Question: I am having some troubles with the mobile menu landscape, - I am unable to scroll. To clearify I ment by scrolling so I see the whole menu. When scrolling now, it stopps after a certain amount of px (the height of the header). Please minimize the window so it looks like mobile landscape if you want to take a look by yourself.

As the image shows, you are not able to see the the whole menu.
The problem is the following:
'''
header {
position: fixed;
}
'''
It needs to be fixed, but I must be able to scroll. Any suggestions?
I have tried to remove some part of the code to make it easier to understand.
'''
<header class="nav-down">
<nav class="navbar navbar navbar-fixed-top site-navigation" role="navigation">
<div class="navbar-header">
<button type="button" class="navbar-toggle" data-toggle="collapse" data-target="#Aarseth-Navbar">
<section class="si-icons si-icons-default">
<span class="si-icon si-icon-hamburger-cross" data-icon-name="hamburgerCross"></span>
</section>
</button>
<div id="navbar-brand-cont">
<a class="navbar-brand" href="<?php echo esc_url( home_url( '/' ) ); ?>">
<img src="<?php bloginfo('stylesheet_directory'); ?>/img/logo.jpg">
</a>
</div>
</div>
<div class="collapse navbar-collapse" id="Aarseth-Navbar">
<ul class="nav navbar-nav">
<?php wp_nav_menu( array( 'menu' => 'Hovedmeny', 'menu_class' => 'nav-menu' )); ?>
</ul>
</div>
</nav>
</header>
'''
'''
header {
position: fixed;
top: 0;
width: 100%;
z-index: 1;
}
.nav-up {
top: -120px;
}
.navbar-fixed-top {
position: absolute;
}
.nav-menu {
margin-top: 90px;
padding-bottom: 25px;
}
@media screen and (max-width: 767px) {
header {
height: 100px;
}
.site-navigation ul {
display: block;
}
#Aarseth-Navbar ul li {
clear: both;
margin-left: 0;
float: none;
display:block;
margin-top: 15px;
padding-bottom: 15px;
}
.navbar-collapse {
height: auto;
max-height:none;
margin-top: 20px;
padding-left: 0;
padding-right: 0;
}
#Aarseth-Navbar {
overflow: hidden;
}
.navbar-nav {
width: 100%;
}
.menu-hovedmeny-container {
padding-top: 0px;
}
.nav-menu {
padding-left: 0px;
padding-bottom: 0px;
}
.site-navigation ul {
width: 100%;
}
.menu-hovedmeny-container {
padding-right: 0px;
}
.navbar-brand {
padding-bottom: 0px;
}
.sub-menu {
display: block;
width: 100%;
position: relative;
}
.navbar-collapse {
max-height: none!important;
}
}
'''
If you want to take a look:
<URL>
Note: I am working on fixing the menu icon right now, so if you don't see it, press at the right corner where it's naturally that the hamburger/menu icon is. The href works, its just the svg that I am having some troubles with.
Please ask if something is unclear.
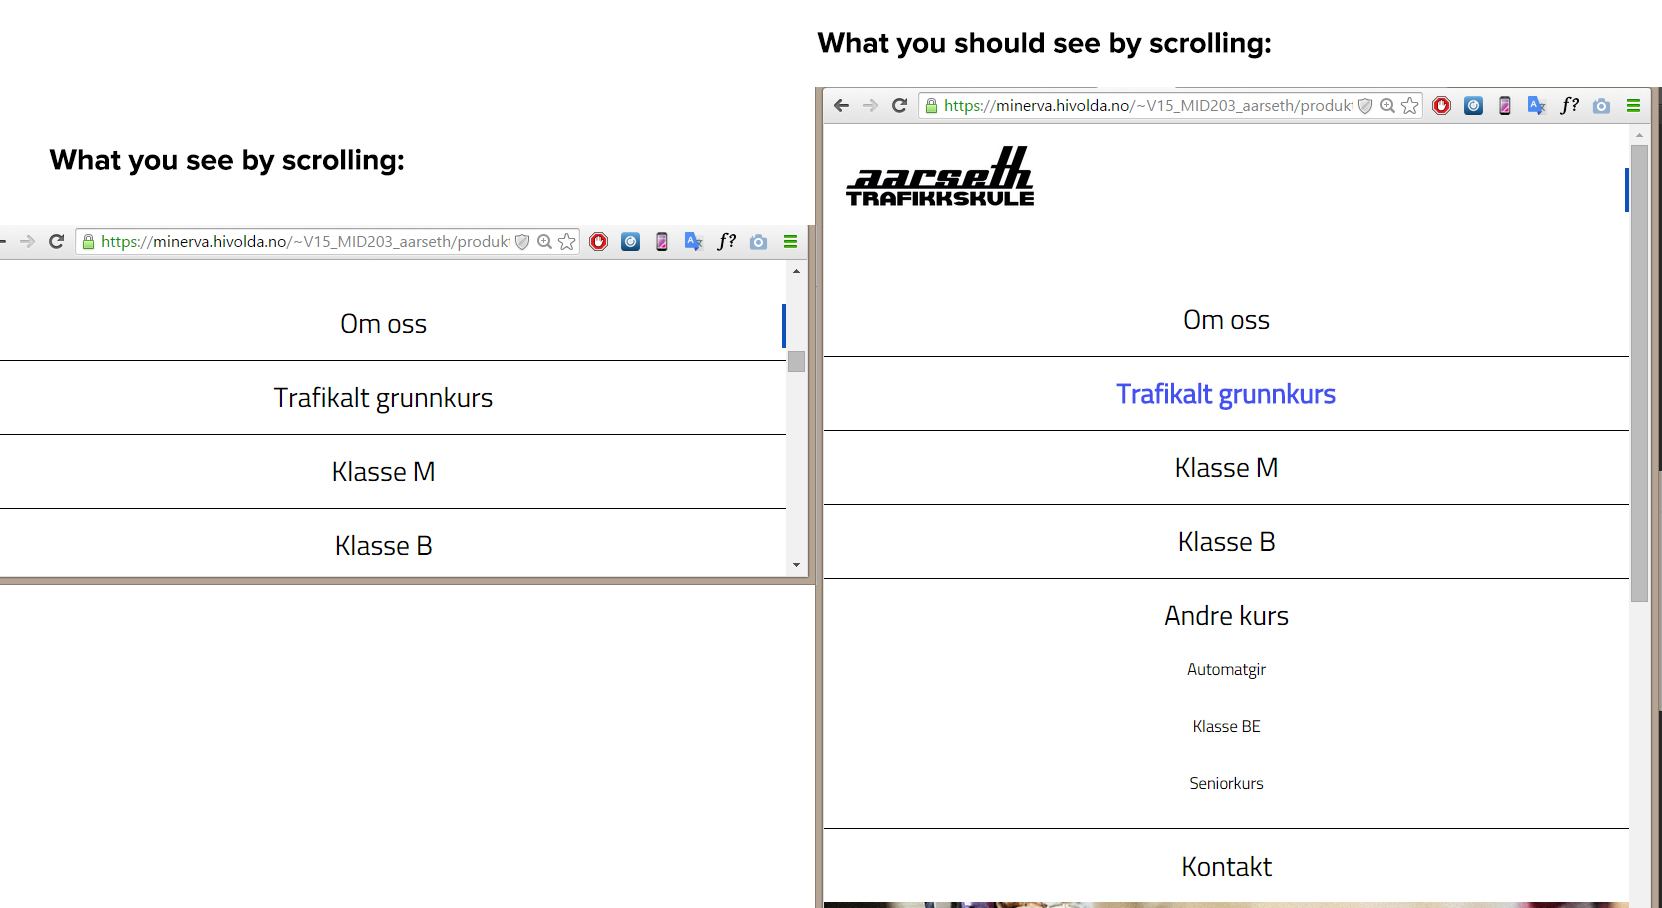
Answer: If you want your mobile, drop-down nav to be scrollable you have to define a 'height' with the wrapper 'div' that you coded to encase the mobile nav. You should define a height, and you should set 'overflow-y' to 'scroll' and might as well add 'touch' scroll.
'''
#MobileMenuDivWrapper {
height: 200px;
max-height: 200px;
width: 100%;
overflow-y: scroll;
-webkit-overflow-scrolling:touch; // mobile safari
}
'''